Field crop: maize
Growth stage: 2
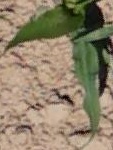
Species: maize